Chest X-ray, AP view. Patient: 26 years old, sex M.
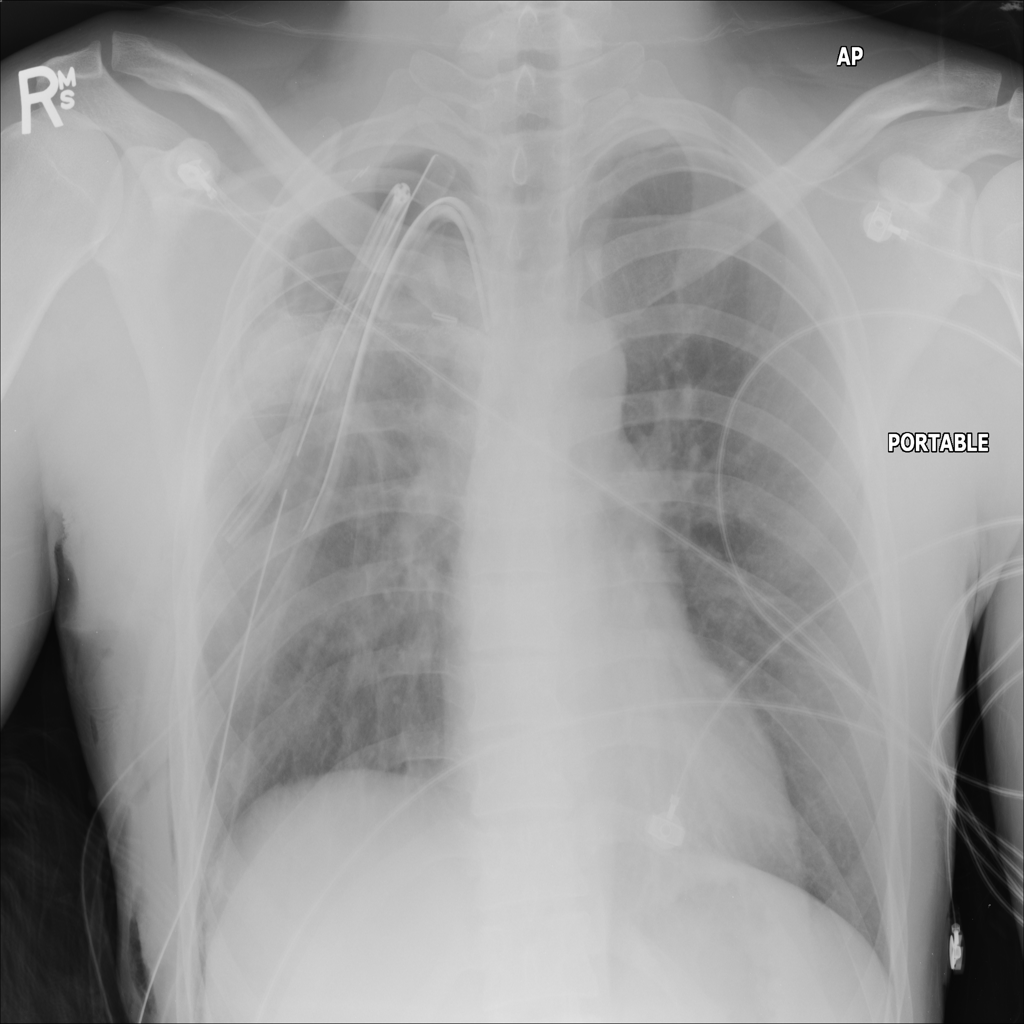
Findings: No Finding